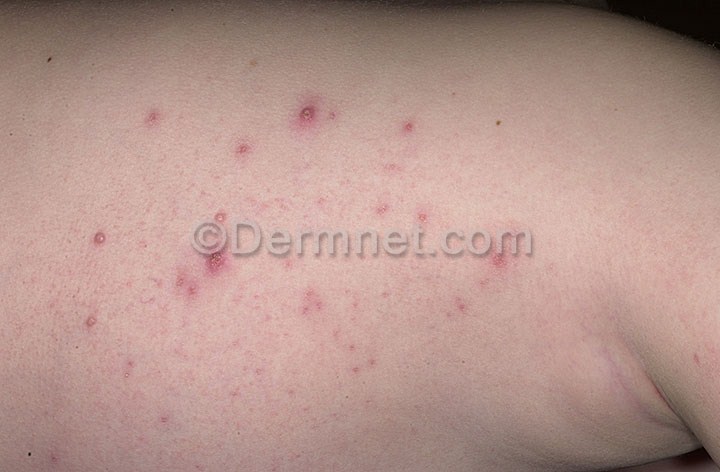
Disease: Warts Molluscum and other Viral Infections